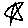
Label: star